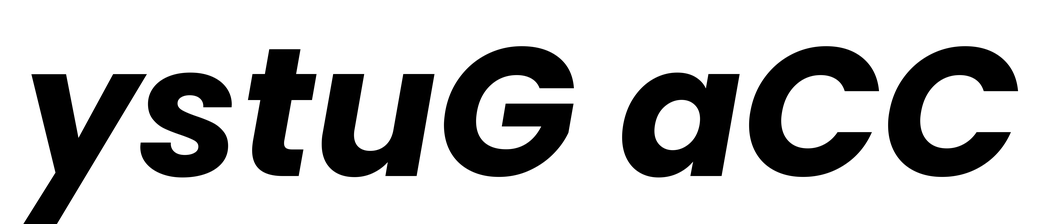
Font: Poppins-BoldItalic